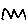
Label: zigzag